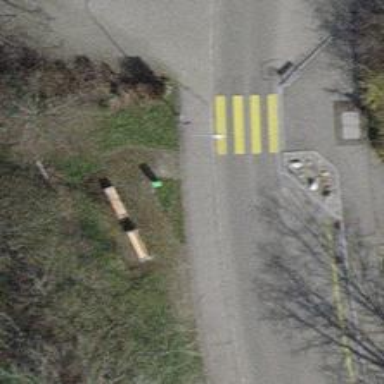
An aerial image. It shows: Bench for seating.